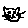
Label: cat